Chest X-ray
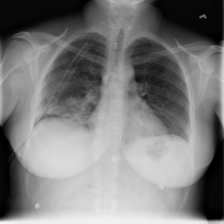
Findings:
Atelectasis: negative
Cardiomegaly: negative
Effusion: positive
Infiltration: negative
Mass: negative
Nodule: negative
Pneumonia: negative
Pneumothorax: positive
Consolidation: negative
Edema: negative
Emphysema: negative
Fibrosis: negative
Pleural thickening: negative
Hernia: negative